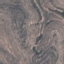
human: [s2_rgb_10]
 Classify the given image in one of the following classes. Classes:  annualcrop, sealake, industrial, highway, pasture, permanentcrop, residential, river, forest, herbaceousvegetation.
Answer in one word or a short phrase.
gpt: HerbaceousVegetation